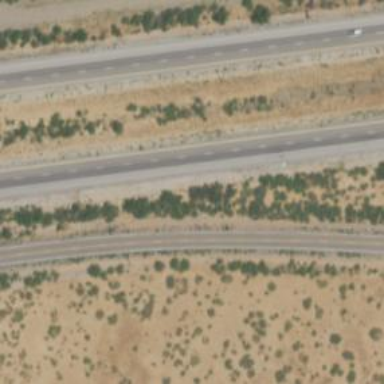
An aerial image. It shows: Abandoned road.